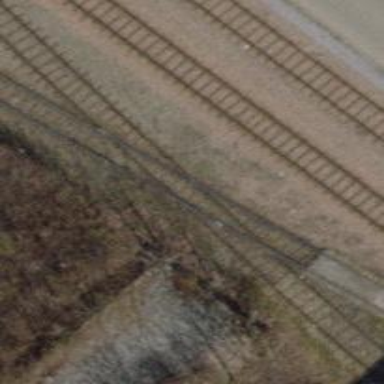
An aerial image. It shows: Single-track railway spur.